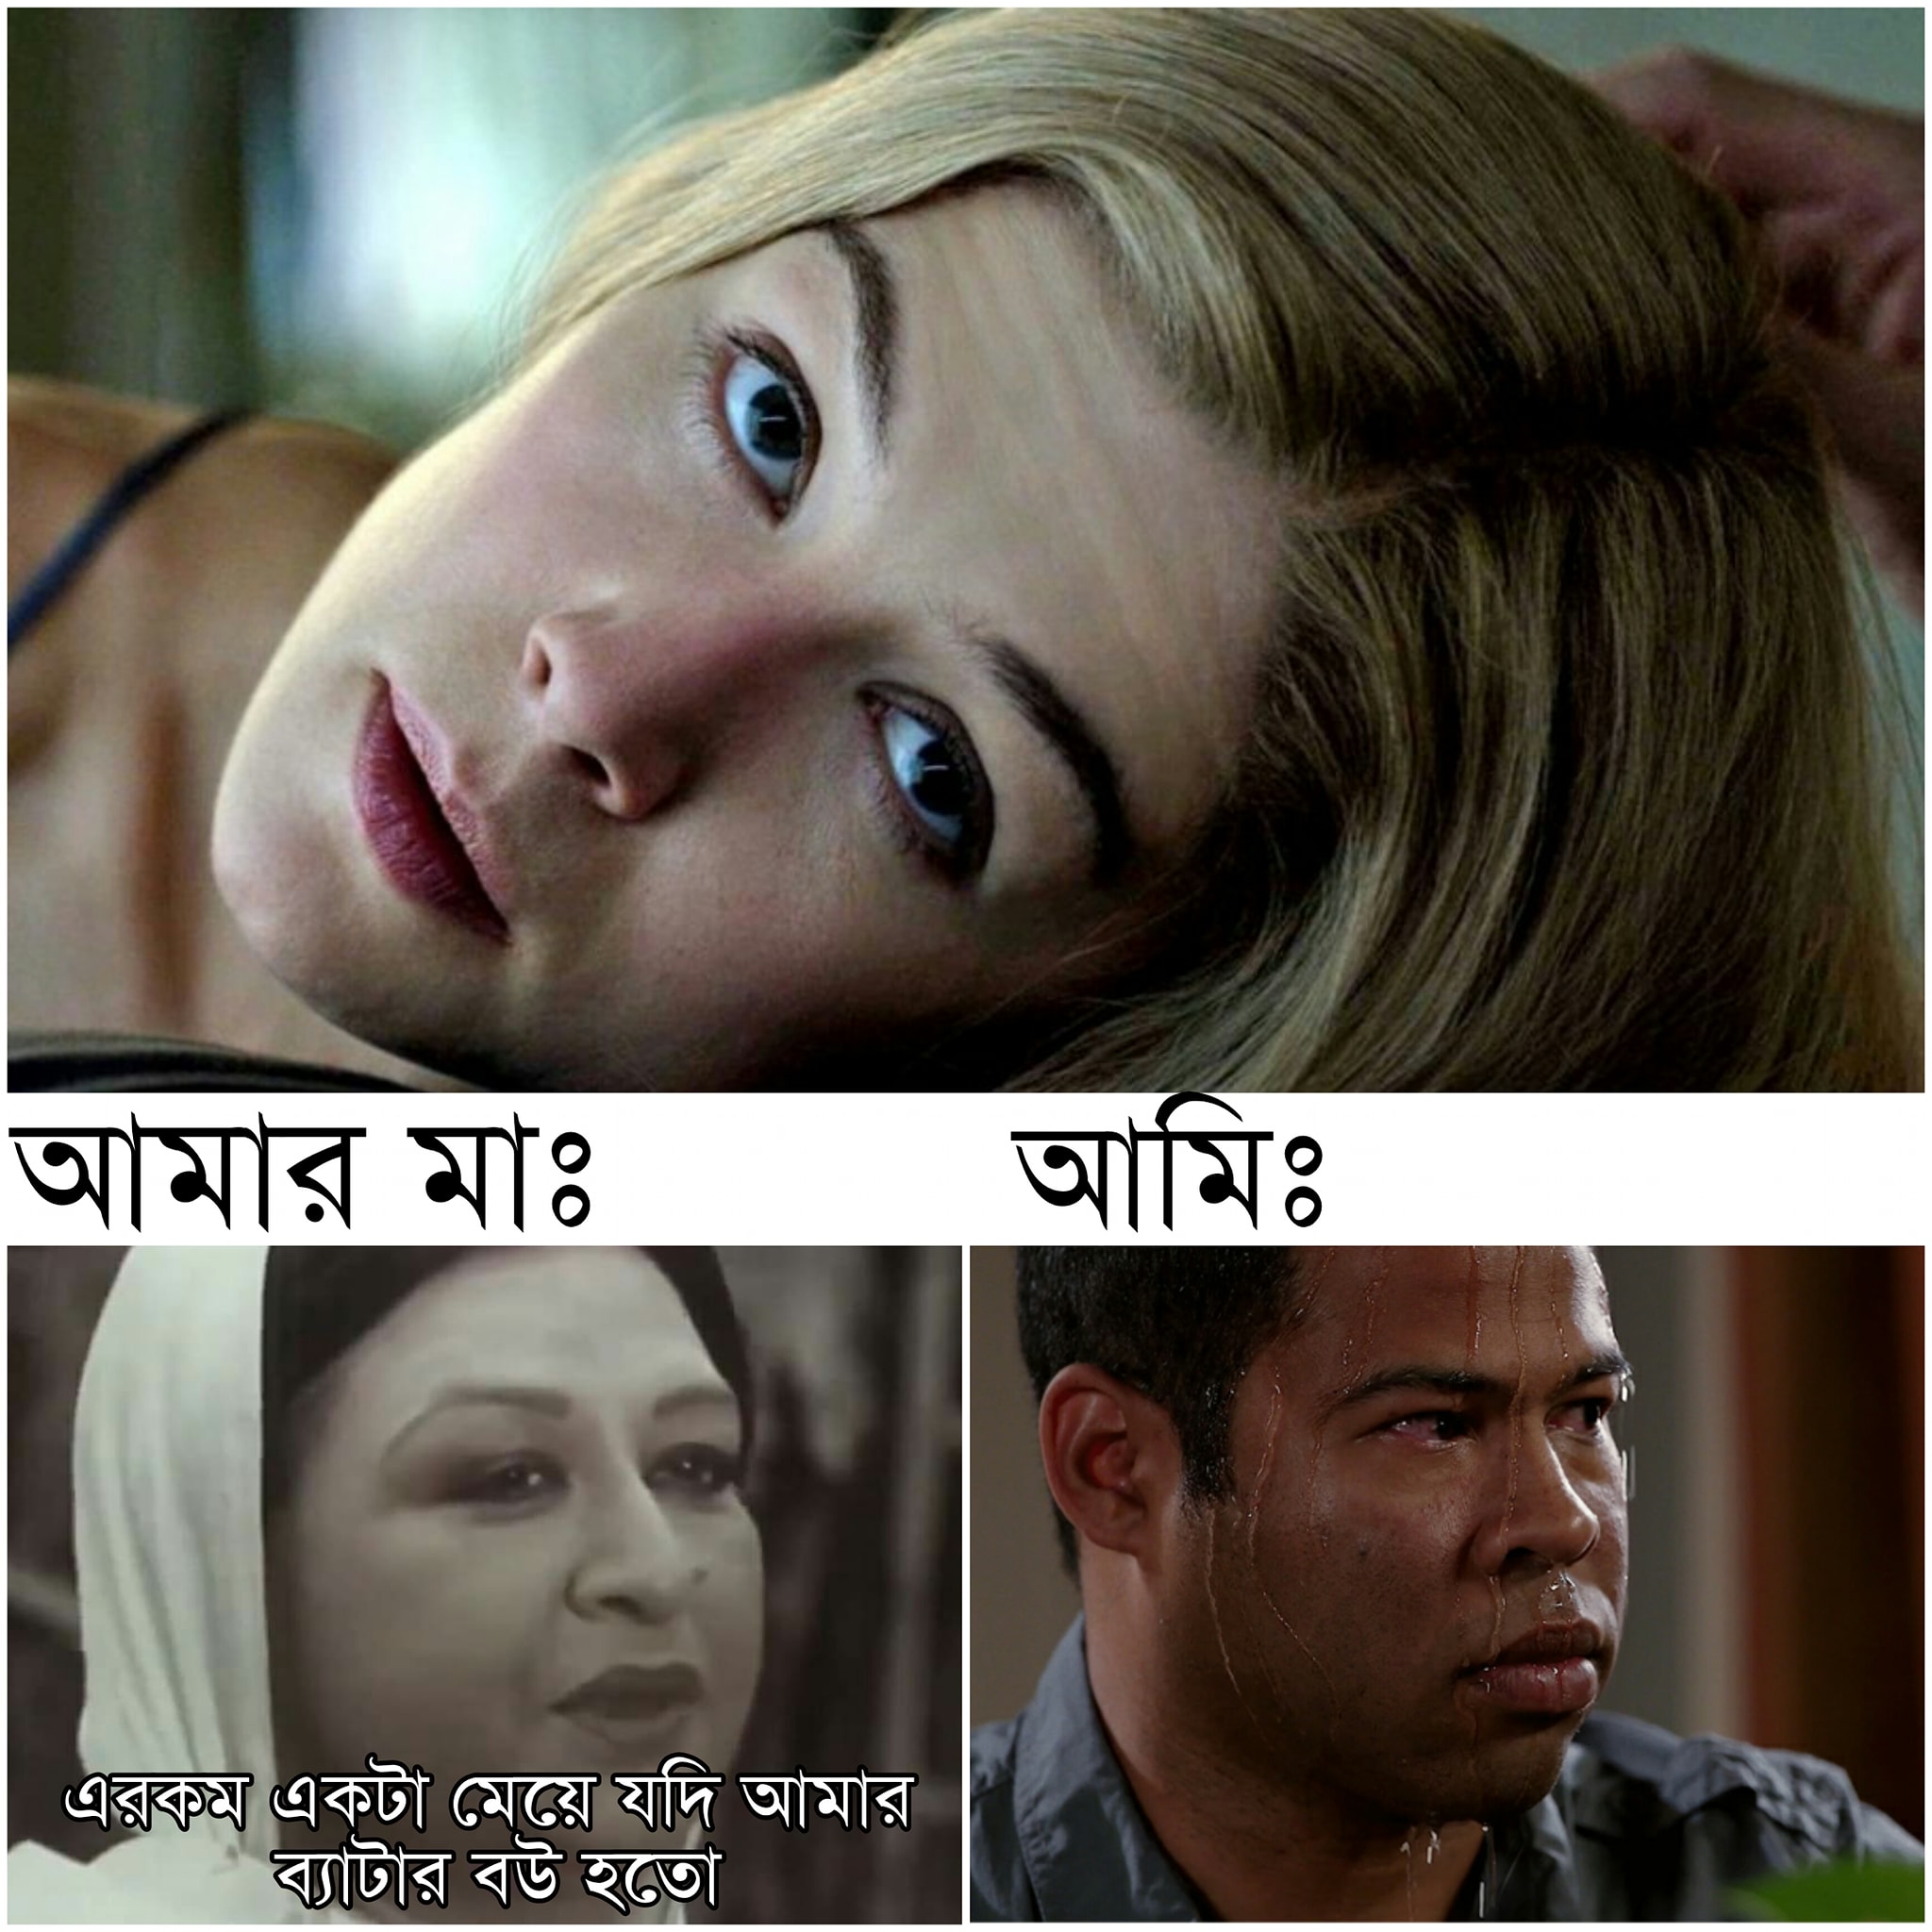
Caption: আমার মাঃ    আমিঃ      এরকম একটা মেয়ে যদি আমার ব্যাটার বউ হতো
Label: non-hate